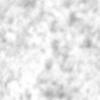
Label: no_change